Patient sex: M
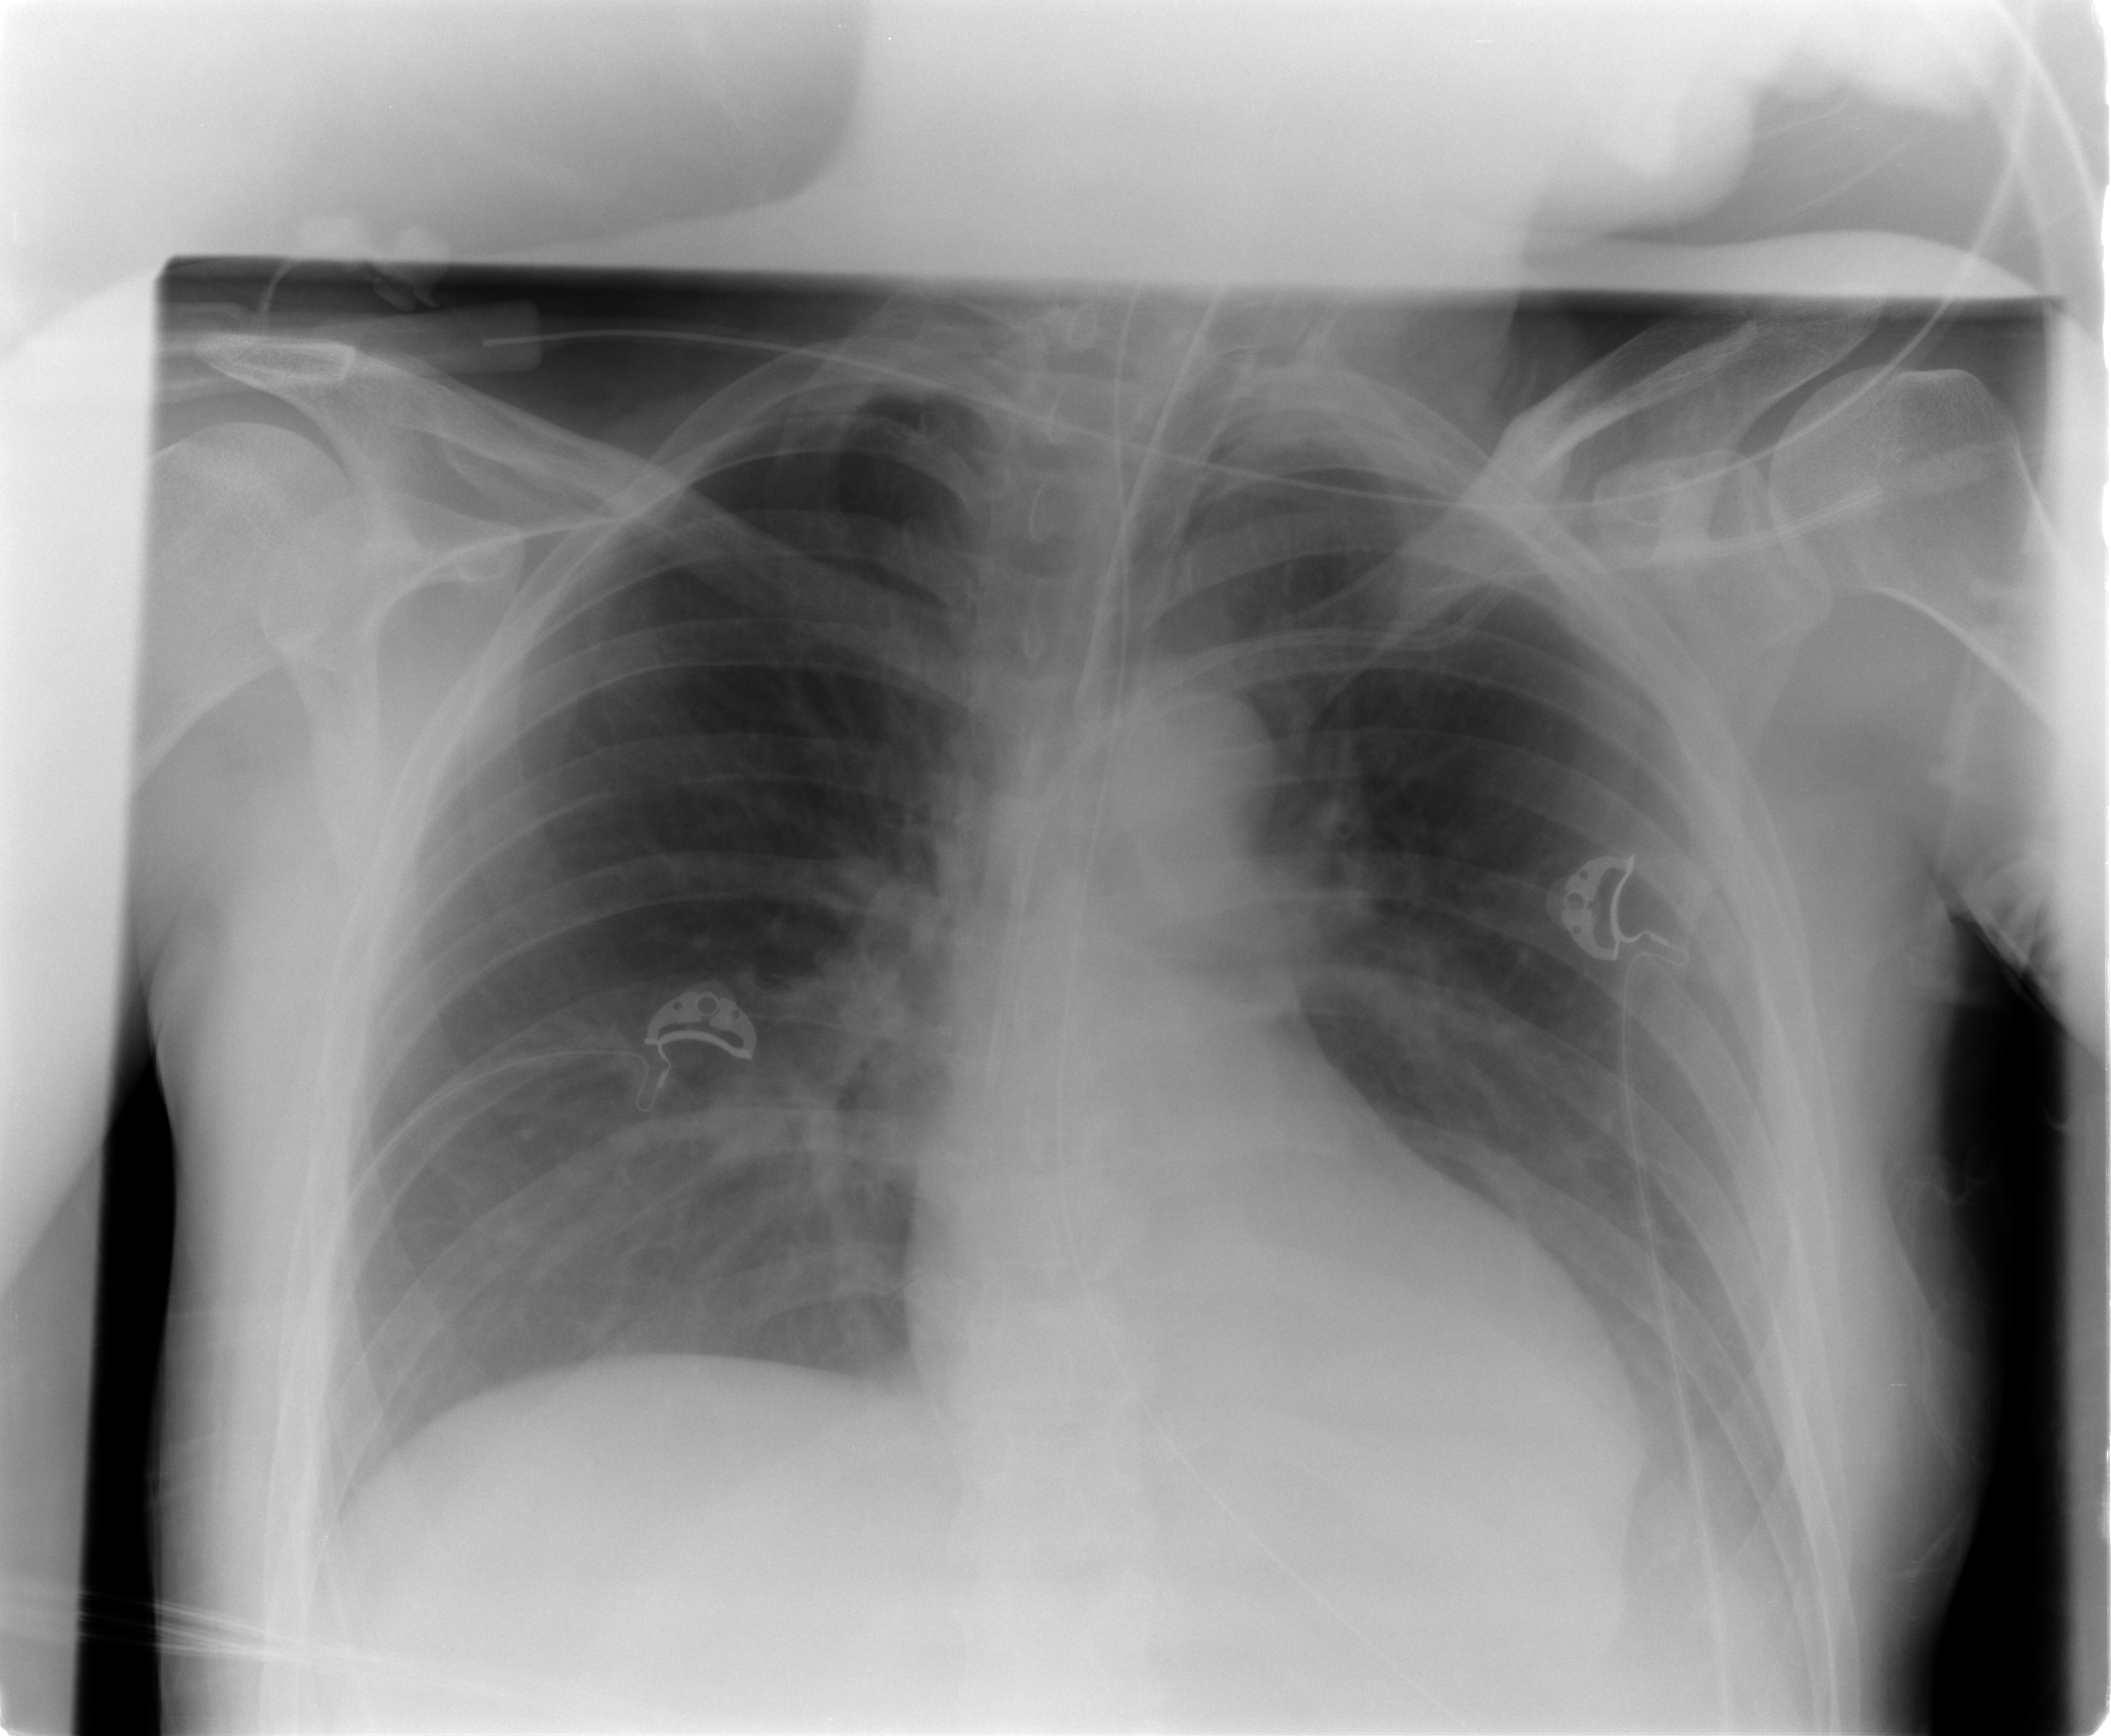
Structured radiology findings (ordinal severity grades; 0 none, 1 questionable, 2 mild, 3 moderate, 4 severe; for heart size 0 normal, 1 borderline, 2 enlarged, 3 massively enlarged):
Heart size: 1
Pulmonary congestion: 1
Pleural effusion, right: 0
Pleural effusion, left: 2
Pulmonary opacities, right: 0
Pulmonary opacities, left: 1
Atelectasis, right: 1
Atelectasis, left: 2